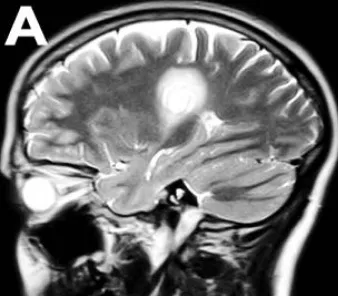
Sagittal and axial T2-weighted brain MRI showing hyperintense concentric onion-like mass in the right parieto-frontal periventricular white matter.
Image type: radiology (mri)